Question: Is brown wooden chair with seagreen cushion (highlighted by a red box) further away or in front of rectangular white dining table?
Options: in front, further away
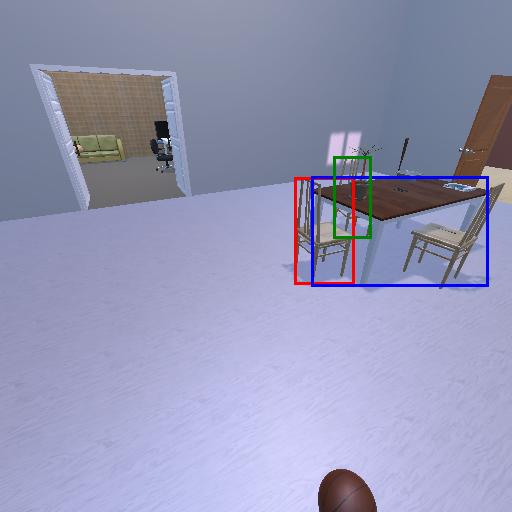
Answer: in front